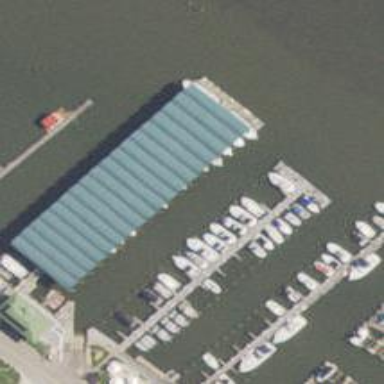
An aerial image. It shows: Marina on leisure land.